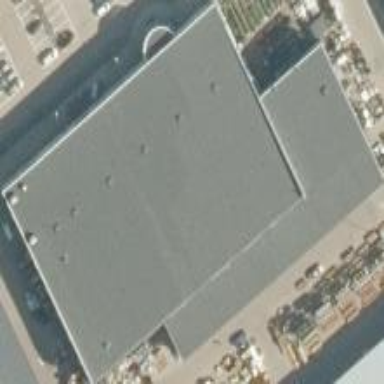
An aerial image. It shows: Retail building housing hardware shop.